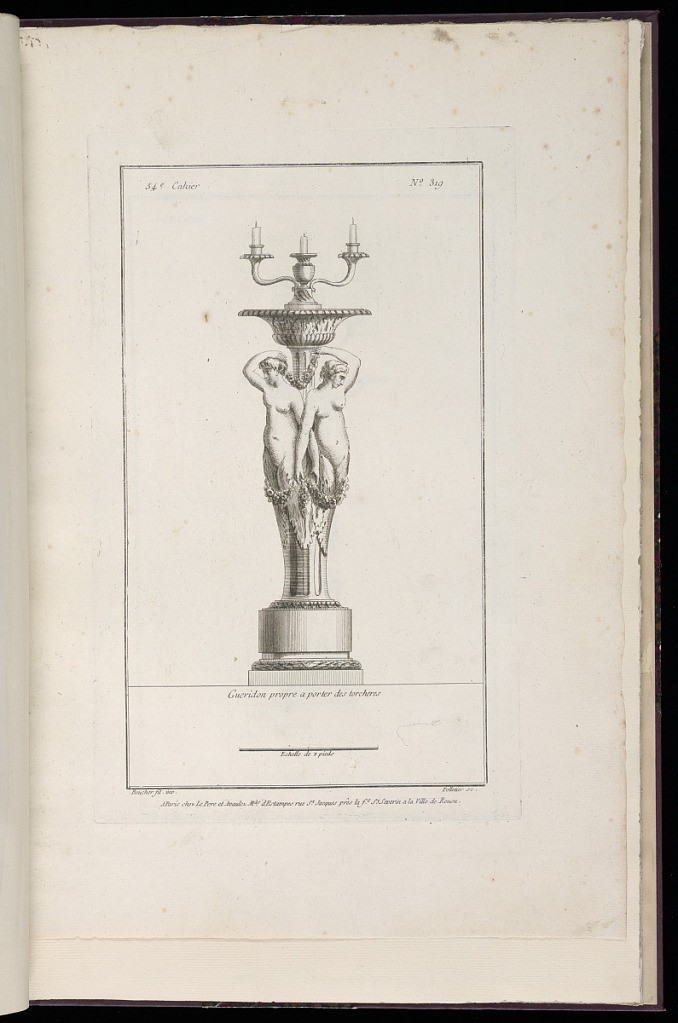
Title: Guéridon propre à porter des torchères
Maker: Juste-François Boucher, French, 1736 – 1782
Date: ca. 1775
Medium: Engraving on off white laid paper
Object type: Print
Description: Design for a pedestal for a two-arm candelabra, decorated with ornament motifs including anguipeds, fluting, bound leaf, lamb tongue, and garland. The plate is signed.